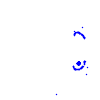
Particle: kaon